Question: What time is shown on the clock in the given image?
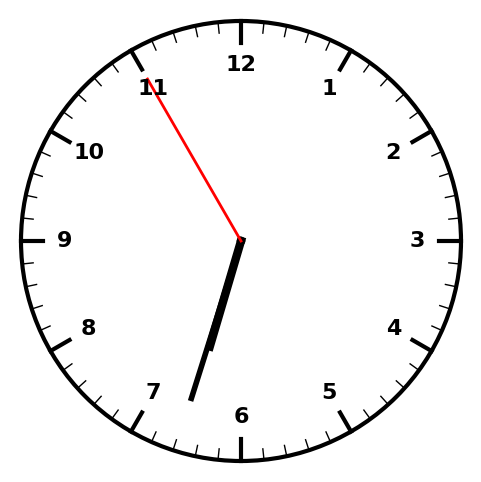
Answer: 06:32:55